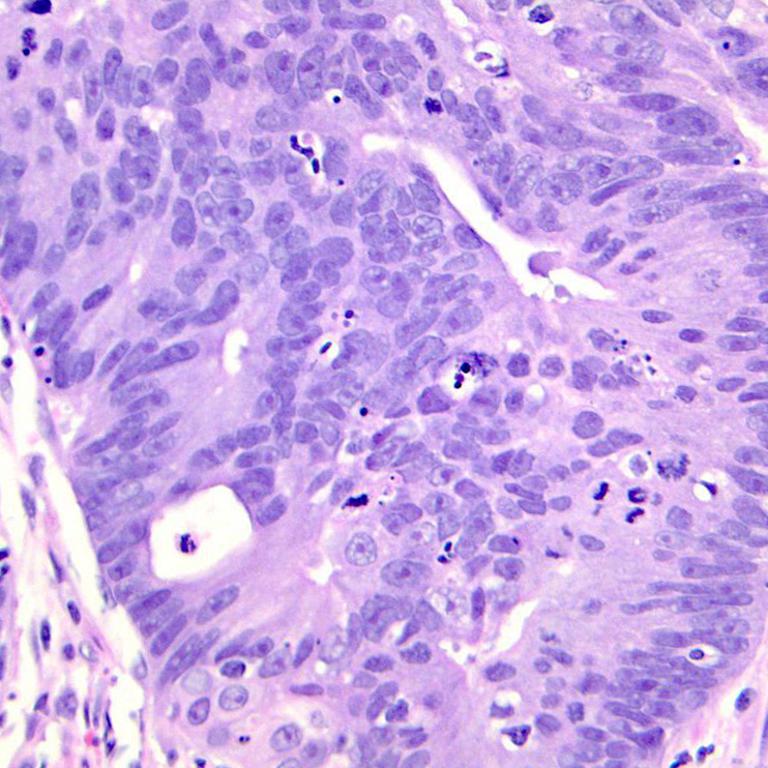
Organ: colon
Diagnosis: adenocarcinomas